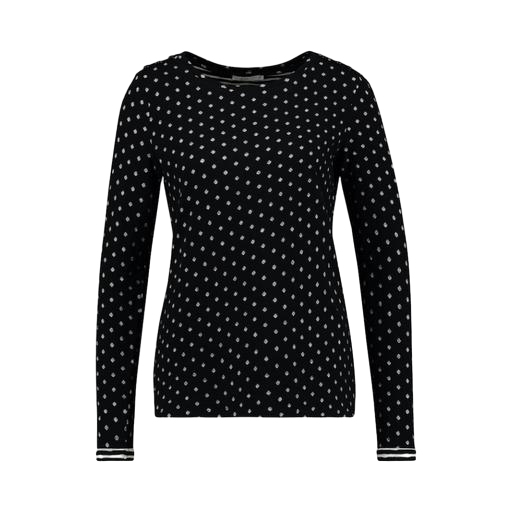
black long-sleeved polka-dot print, black geo-print t-shirt only macy, black polka-dot shirt, white background